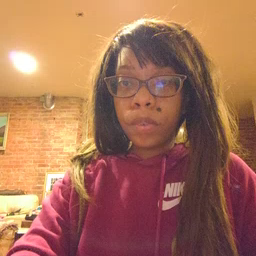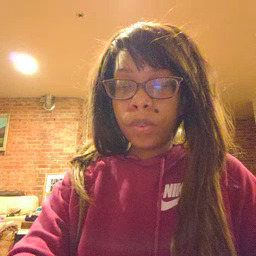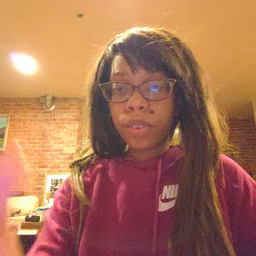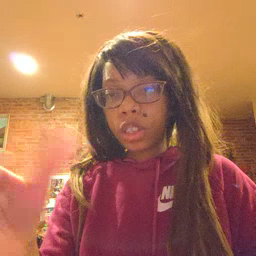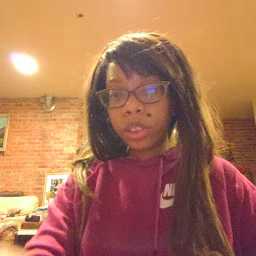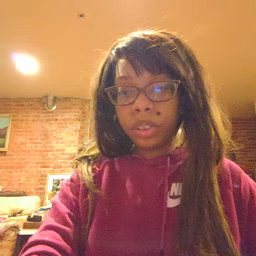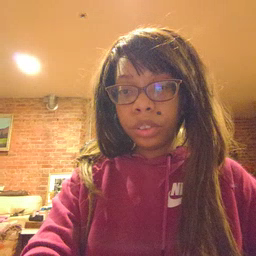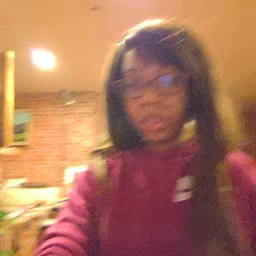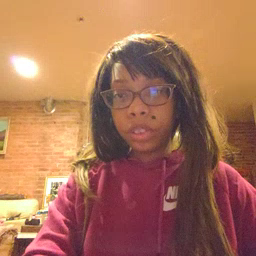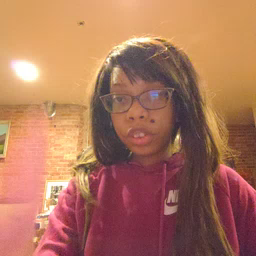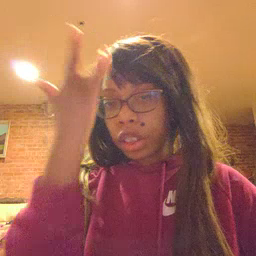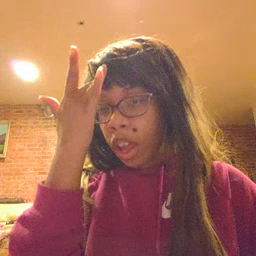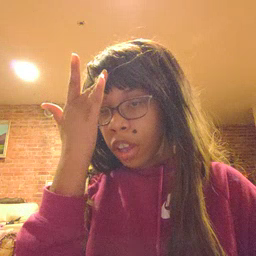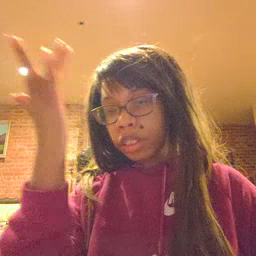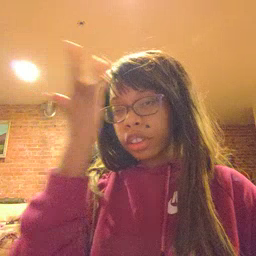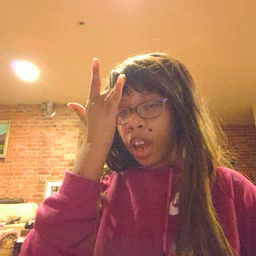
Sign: sick